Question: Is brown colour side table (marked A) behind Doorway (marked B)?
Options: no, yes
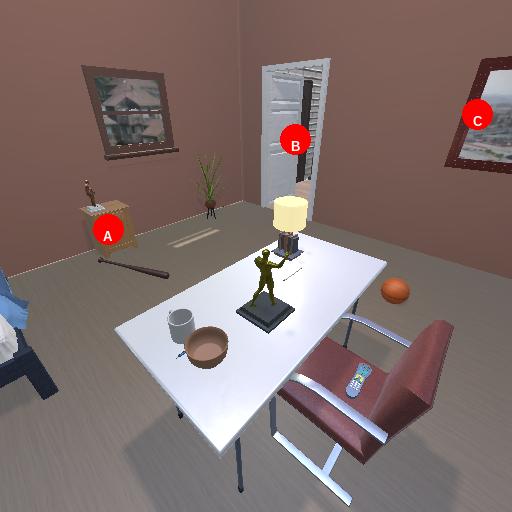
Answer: no